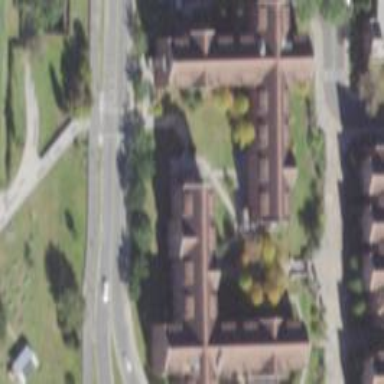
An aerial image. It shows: Dormitory building providing student accommodation.